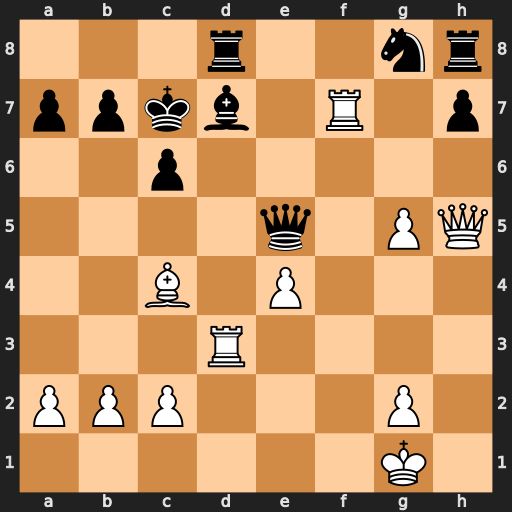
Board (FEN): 3r2nr/ppkb1R1p/2p5/4q1PQ/2B1P3/3R4/PPP3P1/6K1
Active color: w
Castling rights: -
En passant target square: -
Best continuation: Qh2 Qxh2+ Kxh2